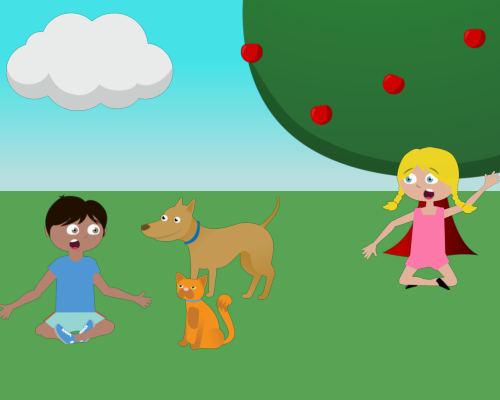
to the upper left is a cloud below a surprised meditating boy with a dog and a cat staring at him to the right is a apple tree and a waving girl mostly hidden behind the tree.